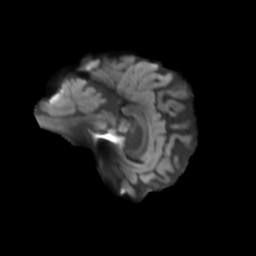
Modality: T2w
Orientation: sagittal
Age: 70
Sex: female
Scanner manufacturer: siemens
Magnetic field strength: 3 T
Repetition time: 3.23 s
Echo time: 0.0892 s